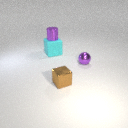
small purple metal sphere to the right of small brown metal cube